Question: Calculate the area of the minimum circumscribed circle of all polygons in the graph, and keep the result as an integer
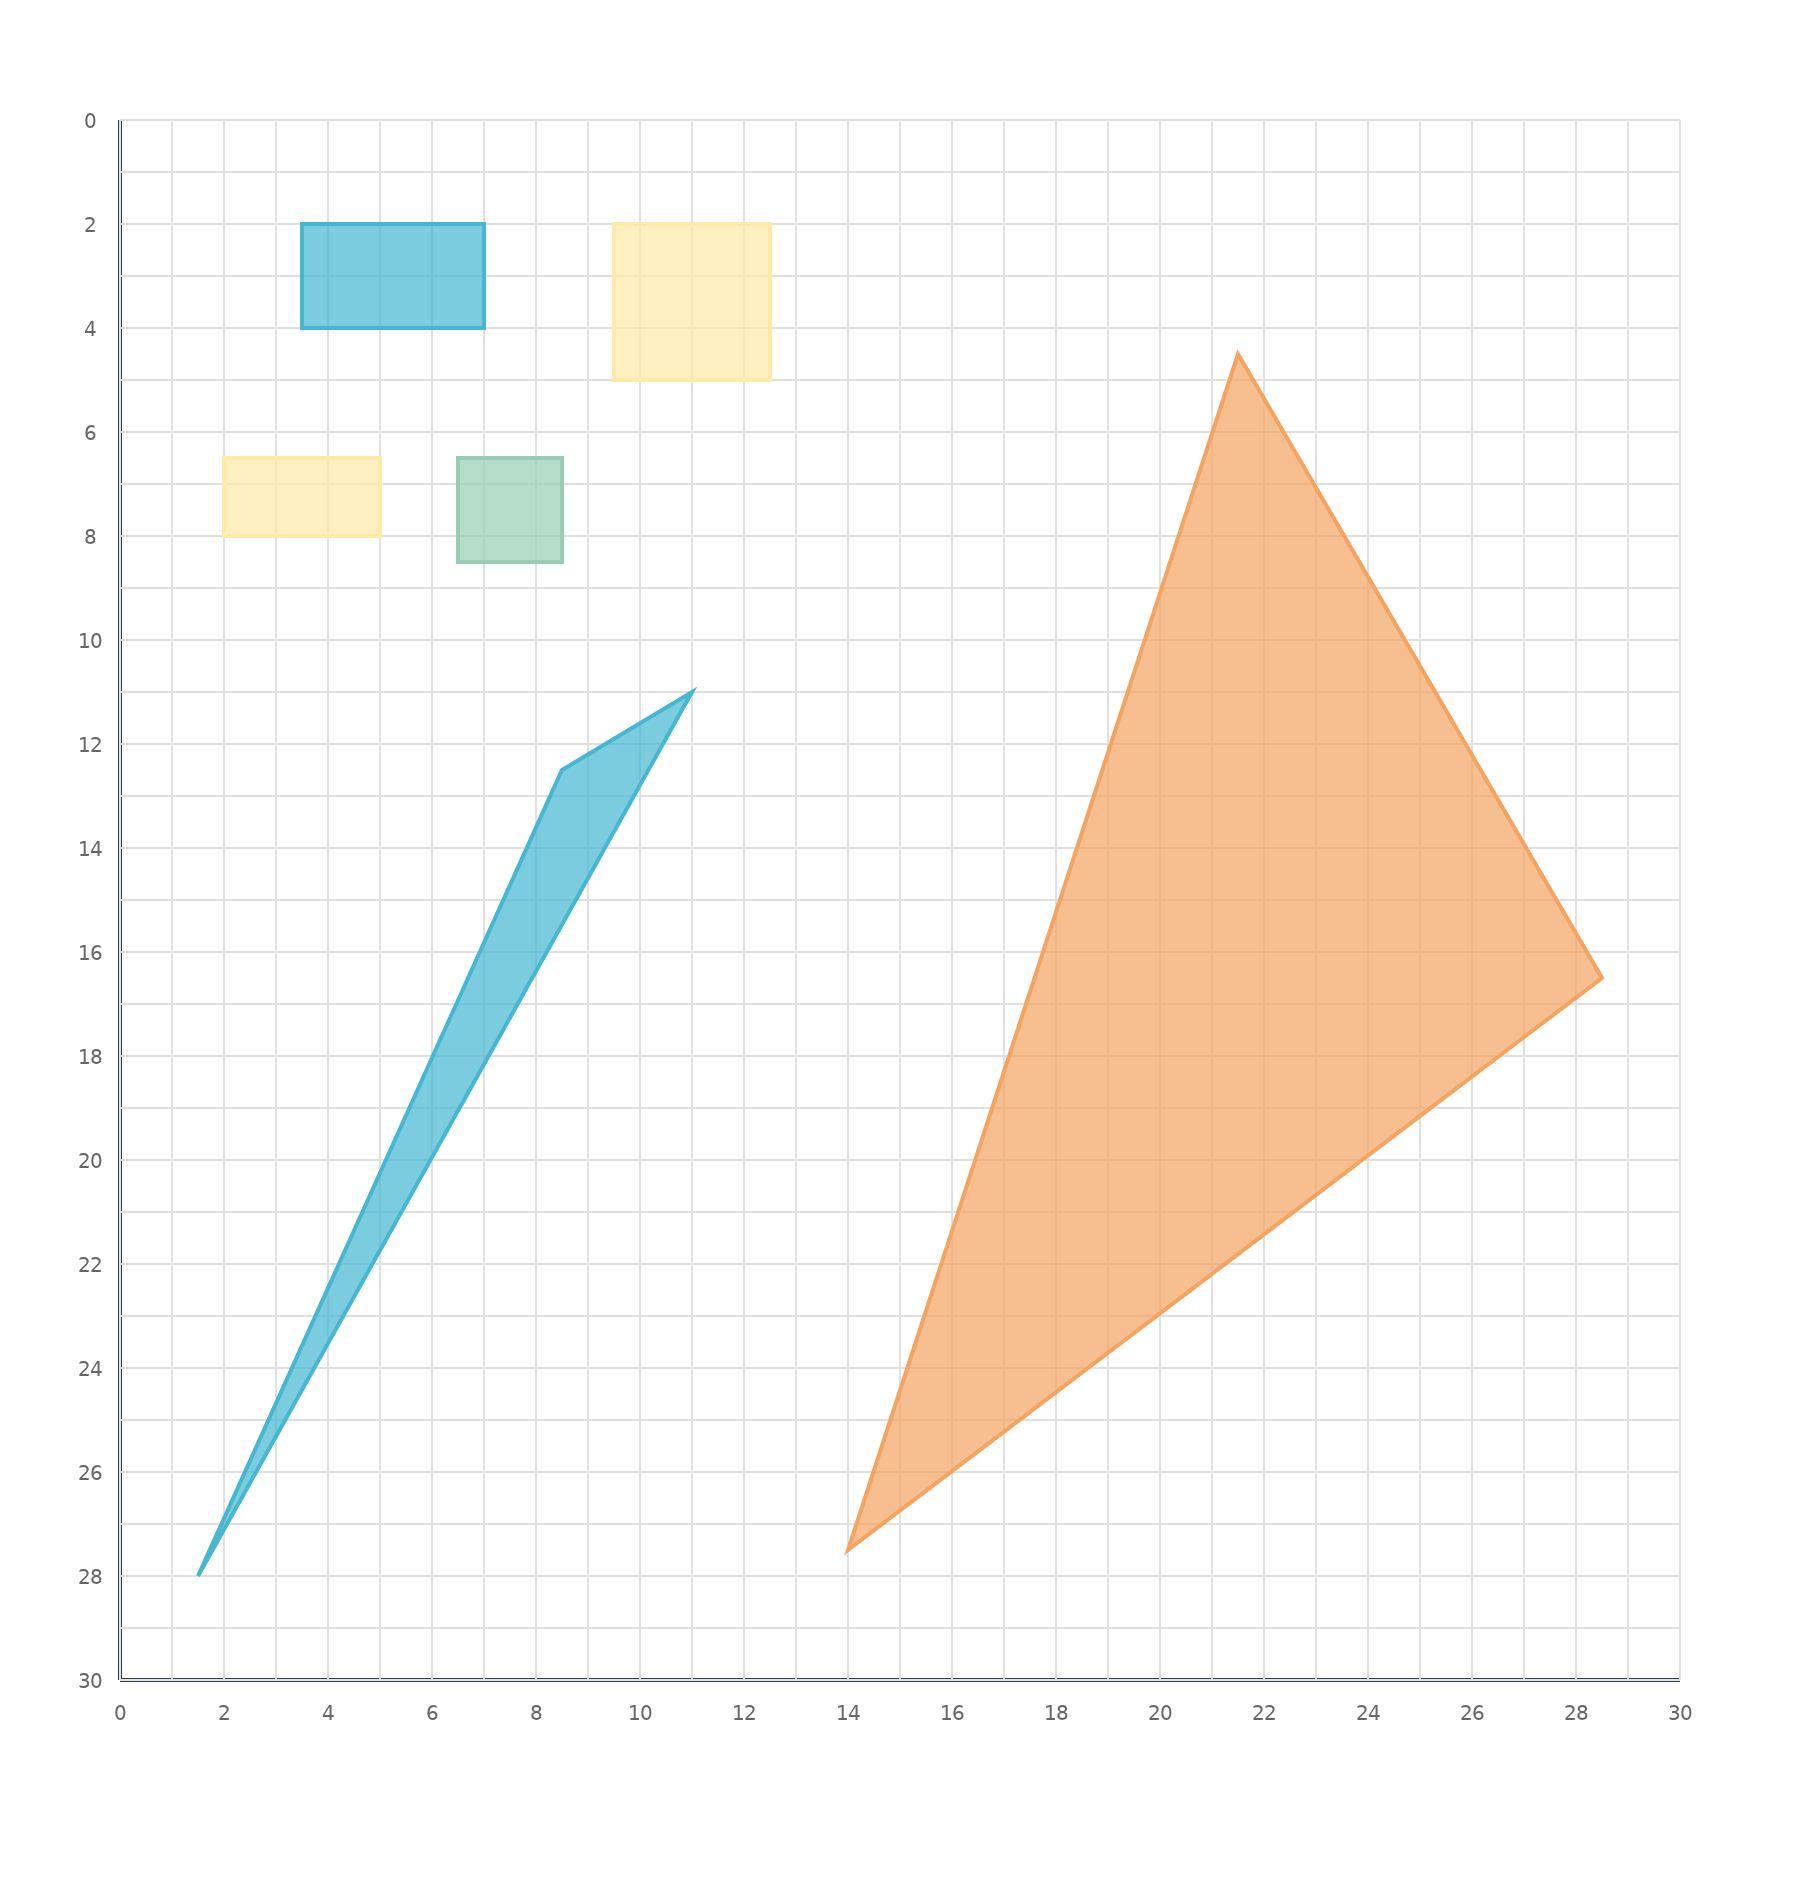
Answer: 833